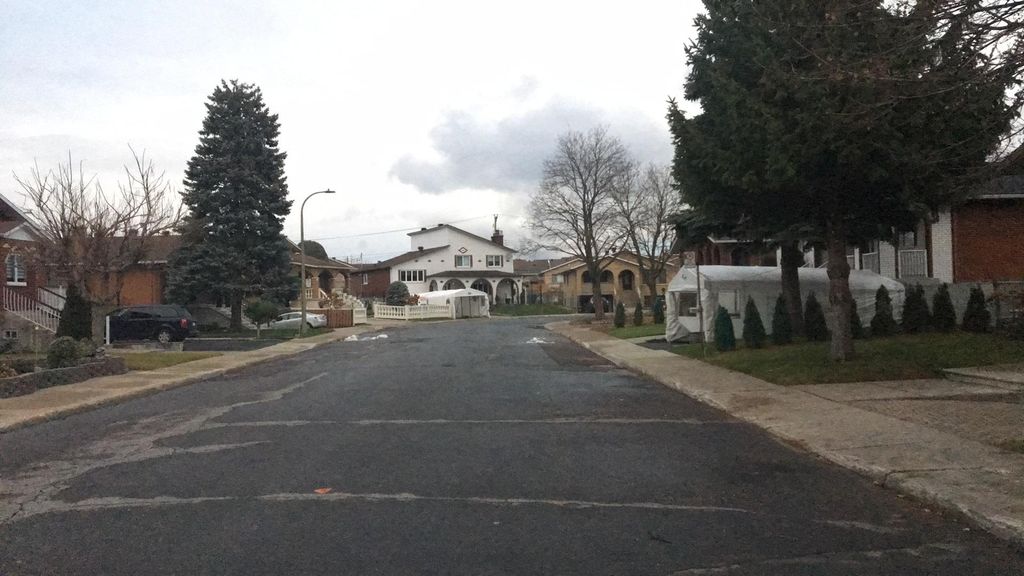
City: montreal